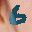
Label: 6